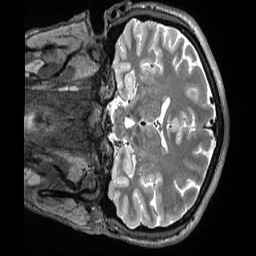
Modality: T2w
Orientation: coronal
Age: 28
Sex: male
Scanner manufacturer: siemens
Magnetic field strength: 3 T
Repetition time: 3.2 s
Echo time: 0.563 s